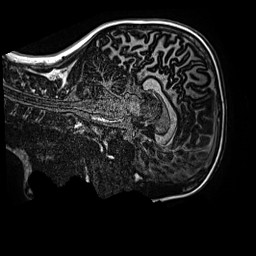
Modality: MP2RAGE
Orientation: sagittal
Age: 11
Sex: male
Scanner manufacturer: siemens
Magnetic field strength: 3 T
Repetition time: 4 s
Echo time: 0.00299 s